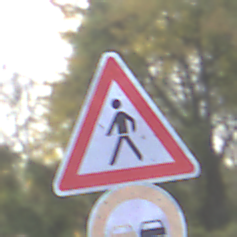
Verkehrszeichen: FussgaengerRechts
Zusatzzeichen unten: Ueberholverbot
Umgebung: Outdoor, Urban
Tageszeit: MorningAfternoon
Wetter: PartlyCloudy
Licht: Natural
Jahreszeit: NotSpecified
Kontrast: MediumContrast